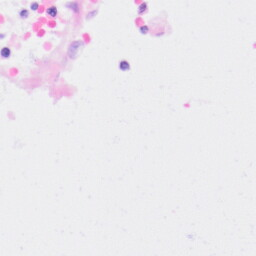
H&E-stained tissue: Kidney